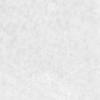
Label: no_change